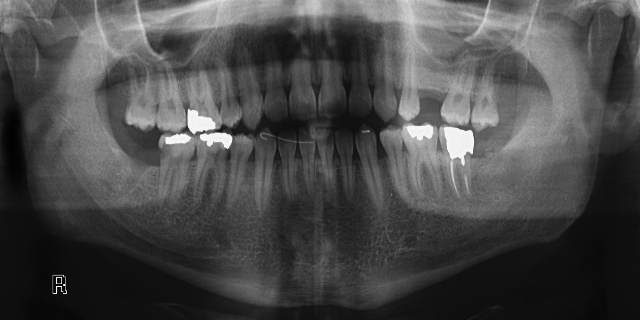
adult